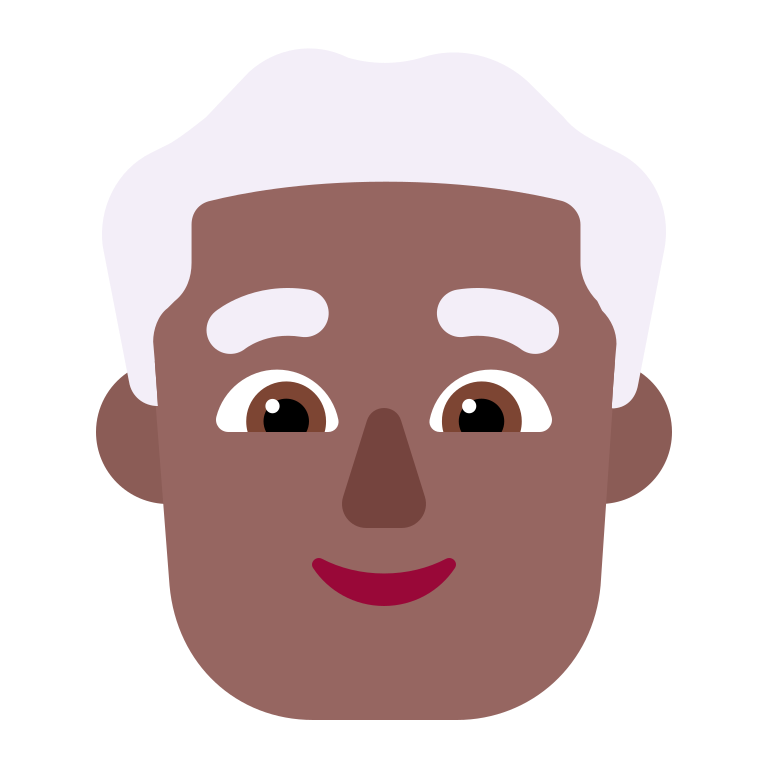
man white hair flat  dark